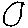
Label: circle